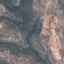
Label: HerbaceousVegetation